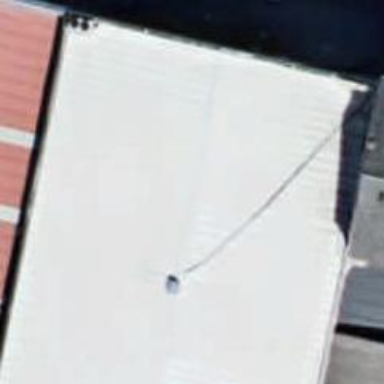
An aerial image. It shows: Warehouse.